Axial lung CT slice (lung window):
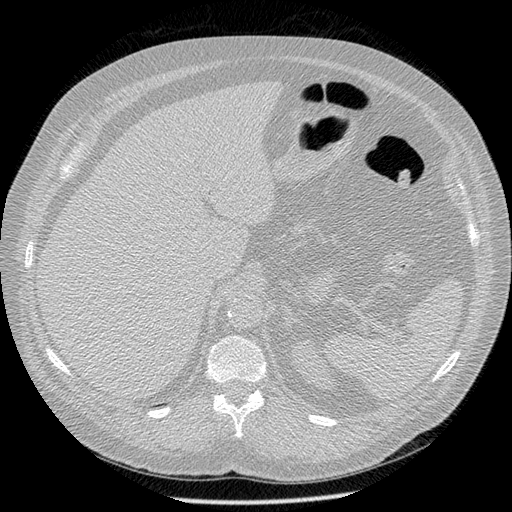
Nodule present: no